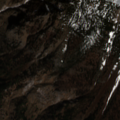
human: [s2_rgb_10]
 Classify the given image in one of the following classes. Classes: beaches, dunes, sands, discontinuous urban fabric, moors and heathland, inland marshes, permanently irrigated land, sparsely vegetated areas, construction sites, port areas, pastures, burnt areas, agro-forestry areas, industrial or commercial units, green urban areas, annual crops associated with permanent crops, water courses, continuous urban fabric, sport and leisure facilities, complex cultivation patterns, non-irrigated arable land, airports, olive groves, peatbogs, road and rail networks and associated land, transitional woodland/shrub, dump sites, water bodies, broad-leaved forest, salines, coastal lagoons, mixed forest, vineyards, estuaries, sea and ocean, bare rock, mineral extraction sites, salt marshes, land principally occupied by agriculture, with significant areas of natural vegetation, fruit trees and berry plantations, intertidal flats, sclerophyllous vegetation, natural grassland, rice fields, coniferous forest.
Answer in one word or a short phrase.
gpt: broad-leaved forest, coniferous forest, mixed forest, sparsely vegetated areas